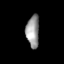
Tissue: lung
Cell type: Epithelial cells
Senescence score: 0.1829
Nuclear area (px): 407
Mean DAPI intensity: 152.826